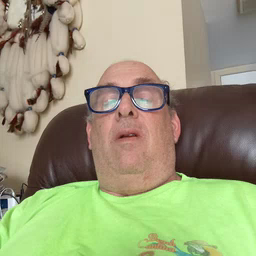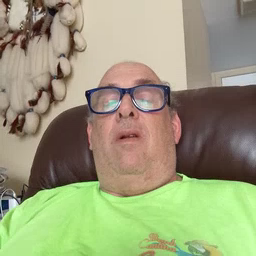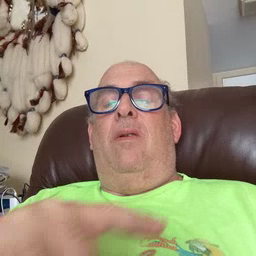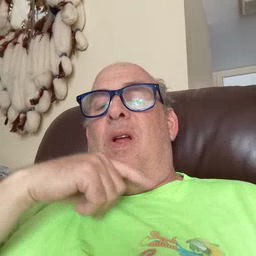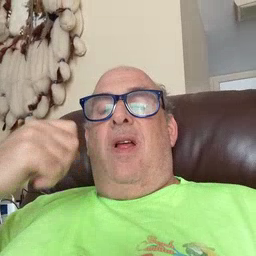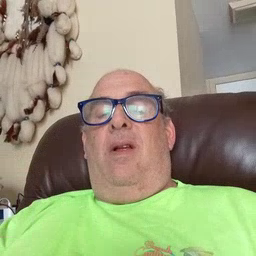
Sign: dry